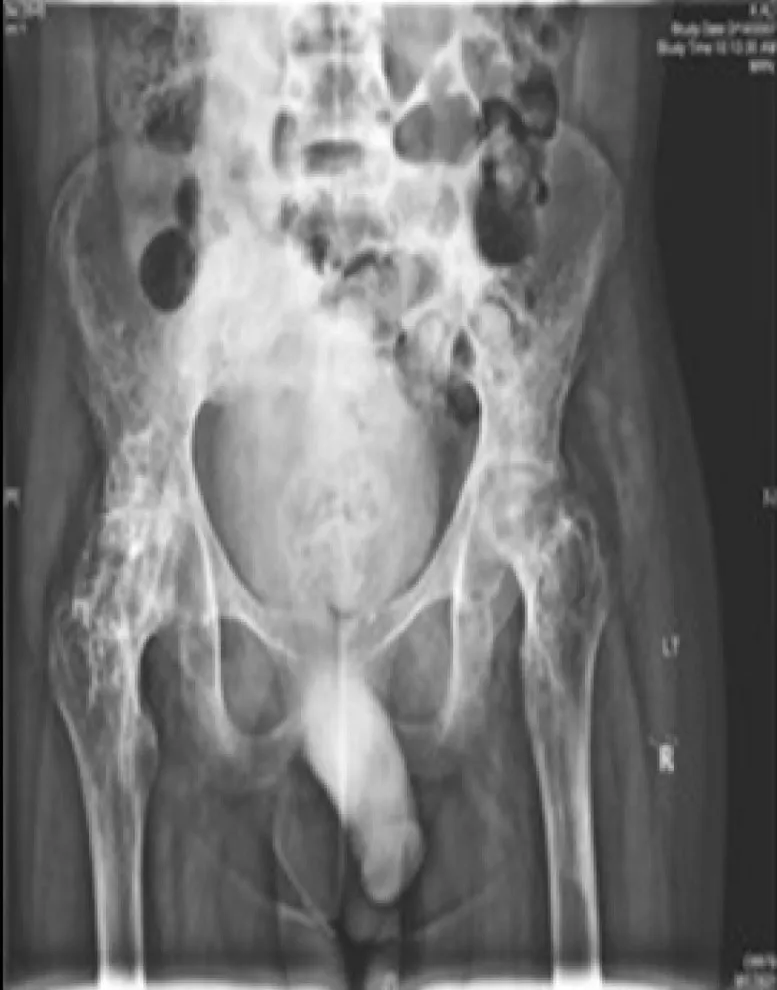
AP Hips x-rays showed severe avascular necrosis and ankylosis.
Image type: radiology (x_ray)